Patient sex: M
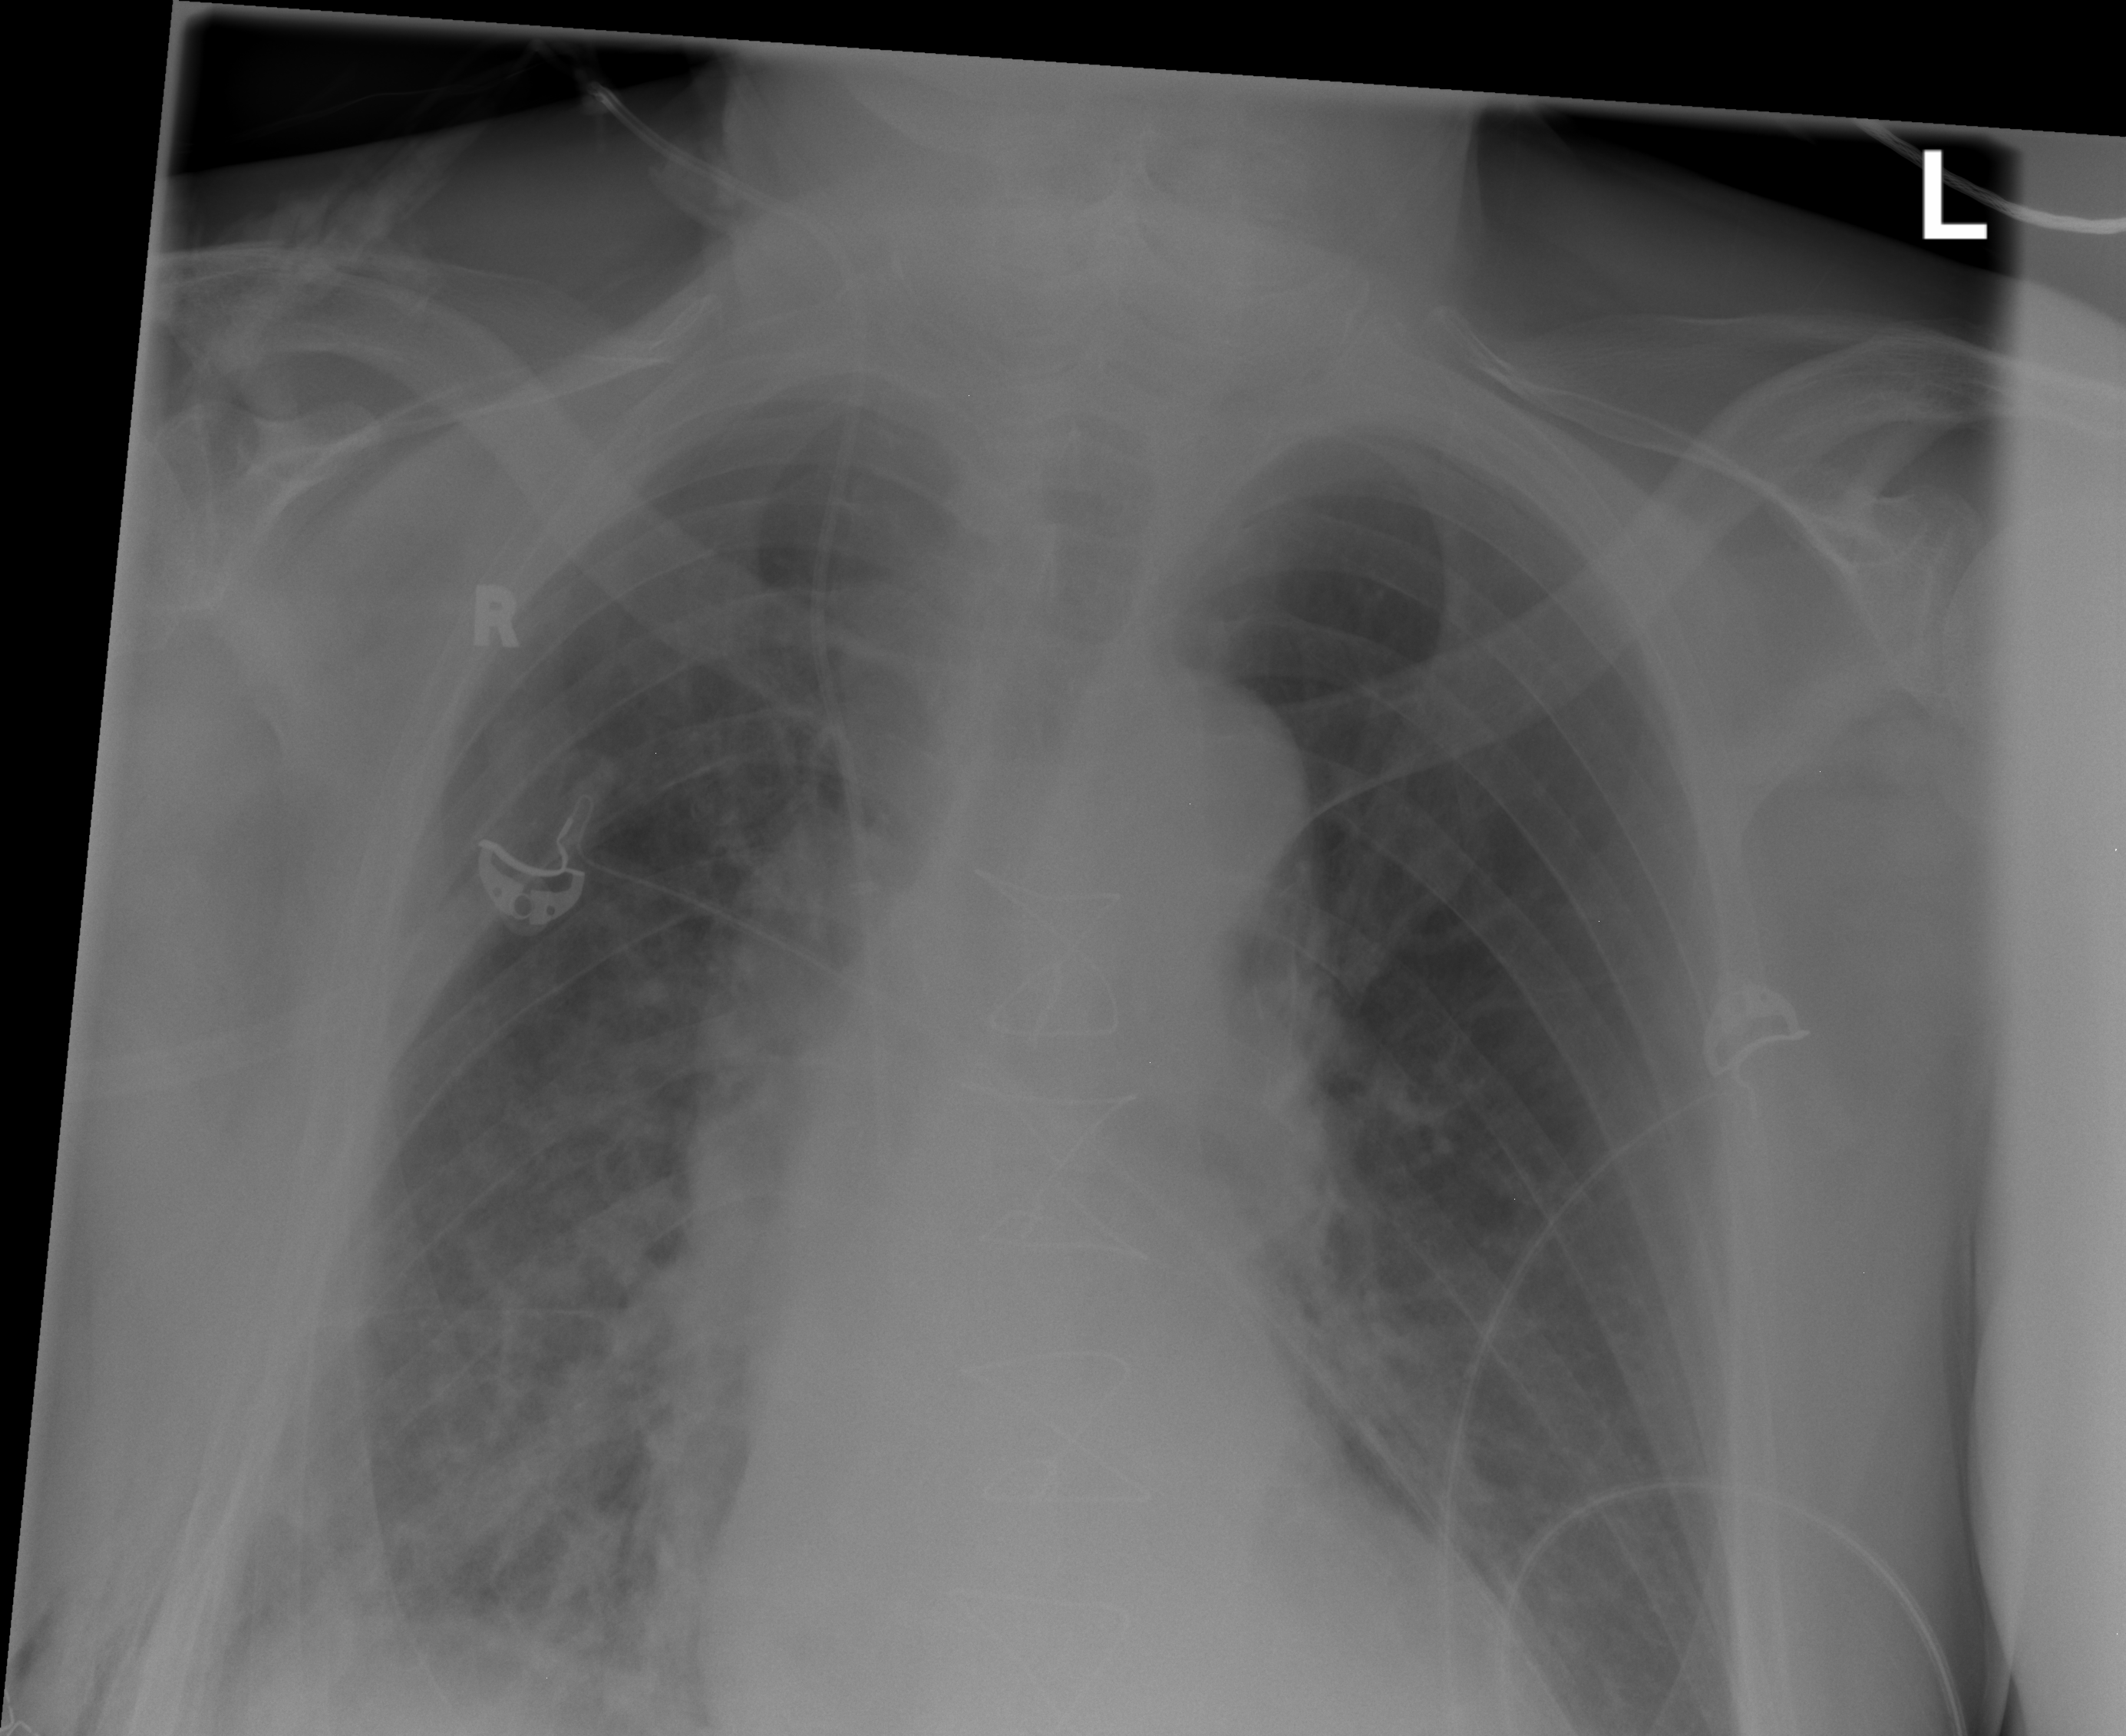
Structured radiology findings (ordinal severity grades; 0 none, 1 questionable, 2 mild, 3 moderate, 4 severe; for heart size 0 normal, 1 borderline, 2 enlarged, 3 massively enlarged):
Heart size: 0
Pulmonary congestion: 0
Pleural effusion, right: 0
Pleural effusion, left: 0
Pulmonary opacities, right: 2
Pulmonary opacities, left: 0
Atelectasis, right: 2
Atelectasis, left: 0